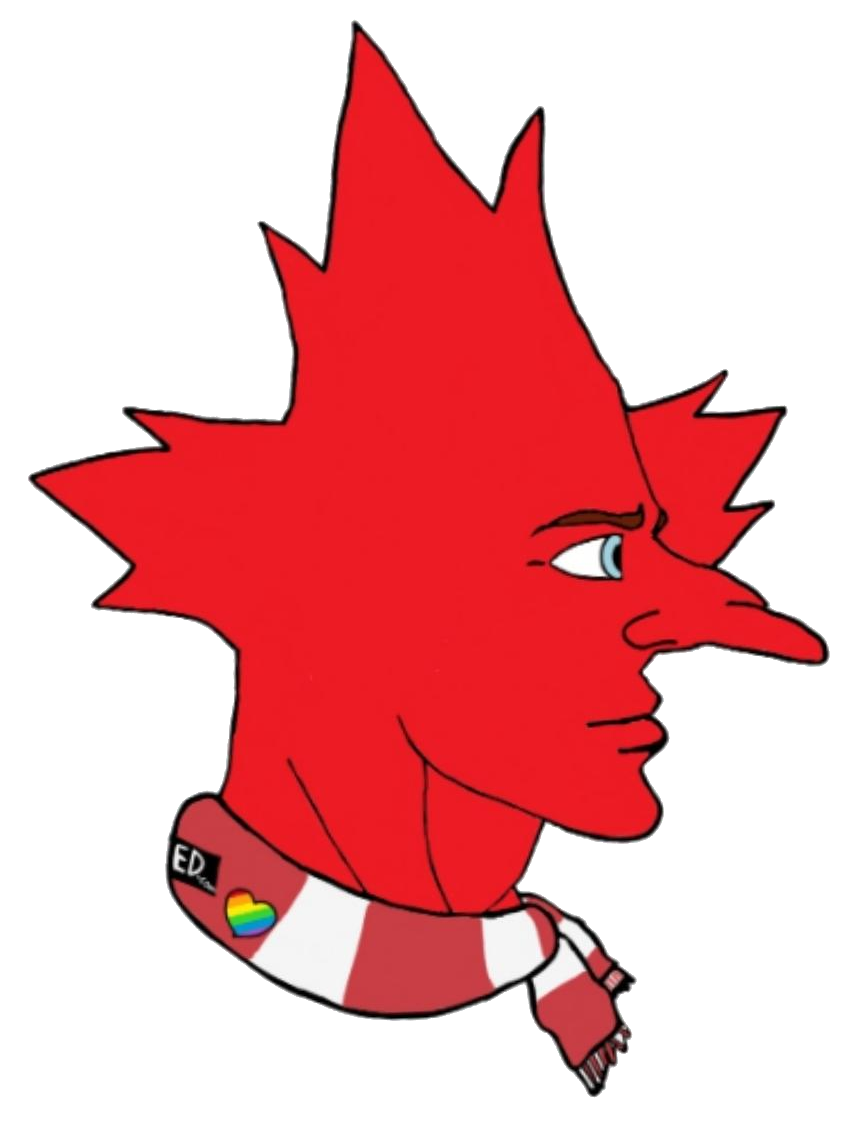
Label: 5_Objakt